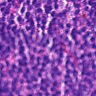
Metastatic tissue present: no